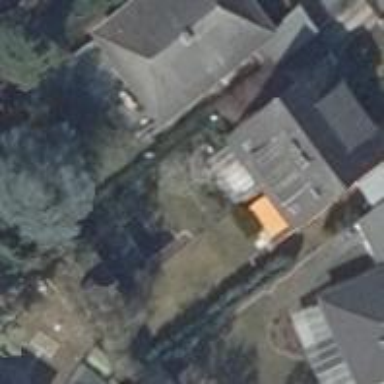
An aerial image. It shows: Semi-detached house with gabled roof.